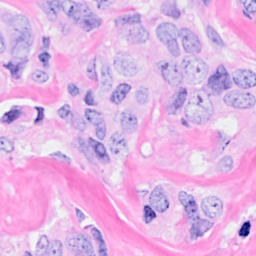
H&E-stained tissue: Breast